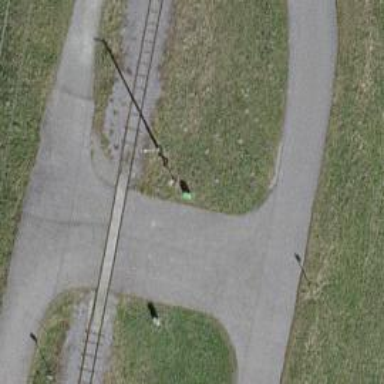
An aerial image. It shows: Railway crossing.